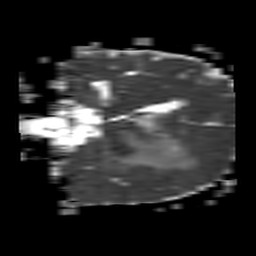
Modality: ADC
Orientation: coronal
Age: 36
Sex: male
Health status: ill
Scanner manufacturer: philips
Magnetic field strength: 3 T
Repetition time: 3.8 s
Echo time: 0.09 s